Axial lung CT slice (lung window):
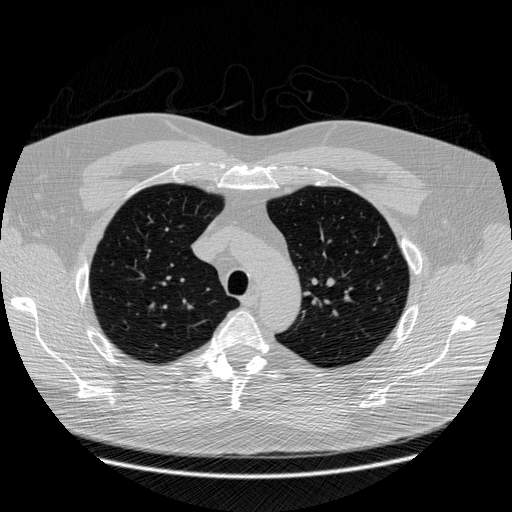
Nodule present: no